八年级 · 解析几何
如图, 在矩形 $A B C D$ 中, $A B=4, B C=3$, 点 $P$ 是 $A B$ 上(不含端点 $A, B$ ) 任意一点, 把 $\triangle P B C$ 沿 $P C$ 折叠, 当点 $B^{\prime}$ 的对应点落在矩形 $A B C D$ 的对角线上时, $B P=$

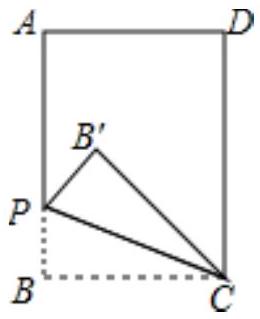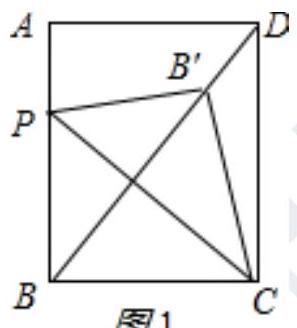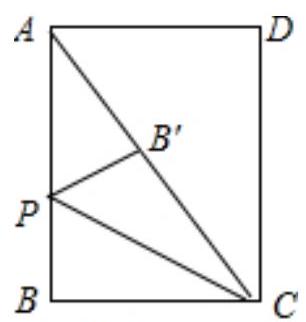
答案:  $\frac{3}{2}$ 或 $\frac{9}{4}$

解(1)点 $A$ 落在矩形对角线 $B D$ 上, 如图 1 所示.

图1

$\because$ 矩形 $A B C D$ 中, $A B=4, B C=3$

$\therefore \angle A B C=90^{\circ}, A C=B D$,

$\therefore A C=B D=\sqrt{4^{2}+3^{2}}=5$.

根据折叠的性质得： $P C \perp B B^{\prime}$,

$\therefore \angle P B D=\angle B C P$,

$\therefore \triangle B C P \sim \triangle A B D$,

$\therefore \frac{B P}{A D}=\frac{B C}{A B}$,
即 $\frac{B P}{3}=\frac{4-B P}{5}=\frac{8-B P}{10}$,

解得: $B P=\frac{9}{4}$.

(2)点 $A$ 落在矩形对角线 $A C$ 上, 如图 2 所示.

图2

根据折叠的性质得: $B P=B^{\prime} P, \angle B=\angle P B^{\prime} C=90^{\circ}$,

$\therefore \angle A B^{\prime} A=90^{\circ}$,

$\therefore \triangle A P B^{\prime} \sim \triangle A C B$,

$\therefore \frac{B \prime P}{B C}=\frac{A P}{A C}$,

即 $\frac{B P}{3}=\frac{4-B P}{5}$,

解得: $B P=\frac{3}{2}$.

故答案为: $\frac{3}{2}$ 或 $\frac{9}{4}$.